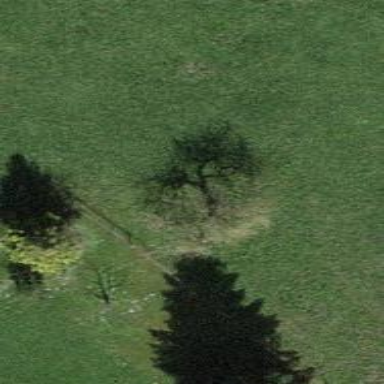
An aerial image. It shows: Single tag "natural: tree."